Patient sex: M
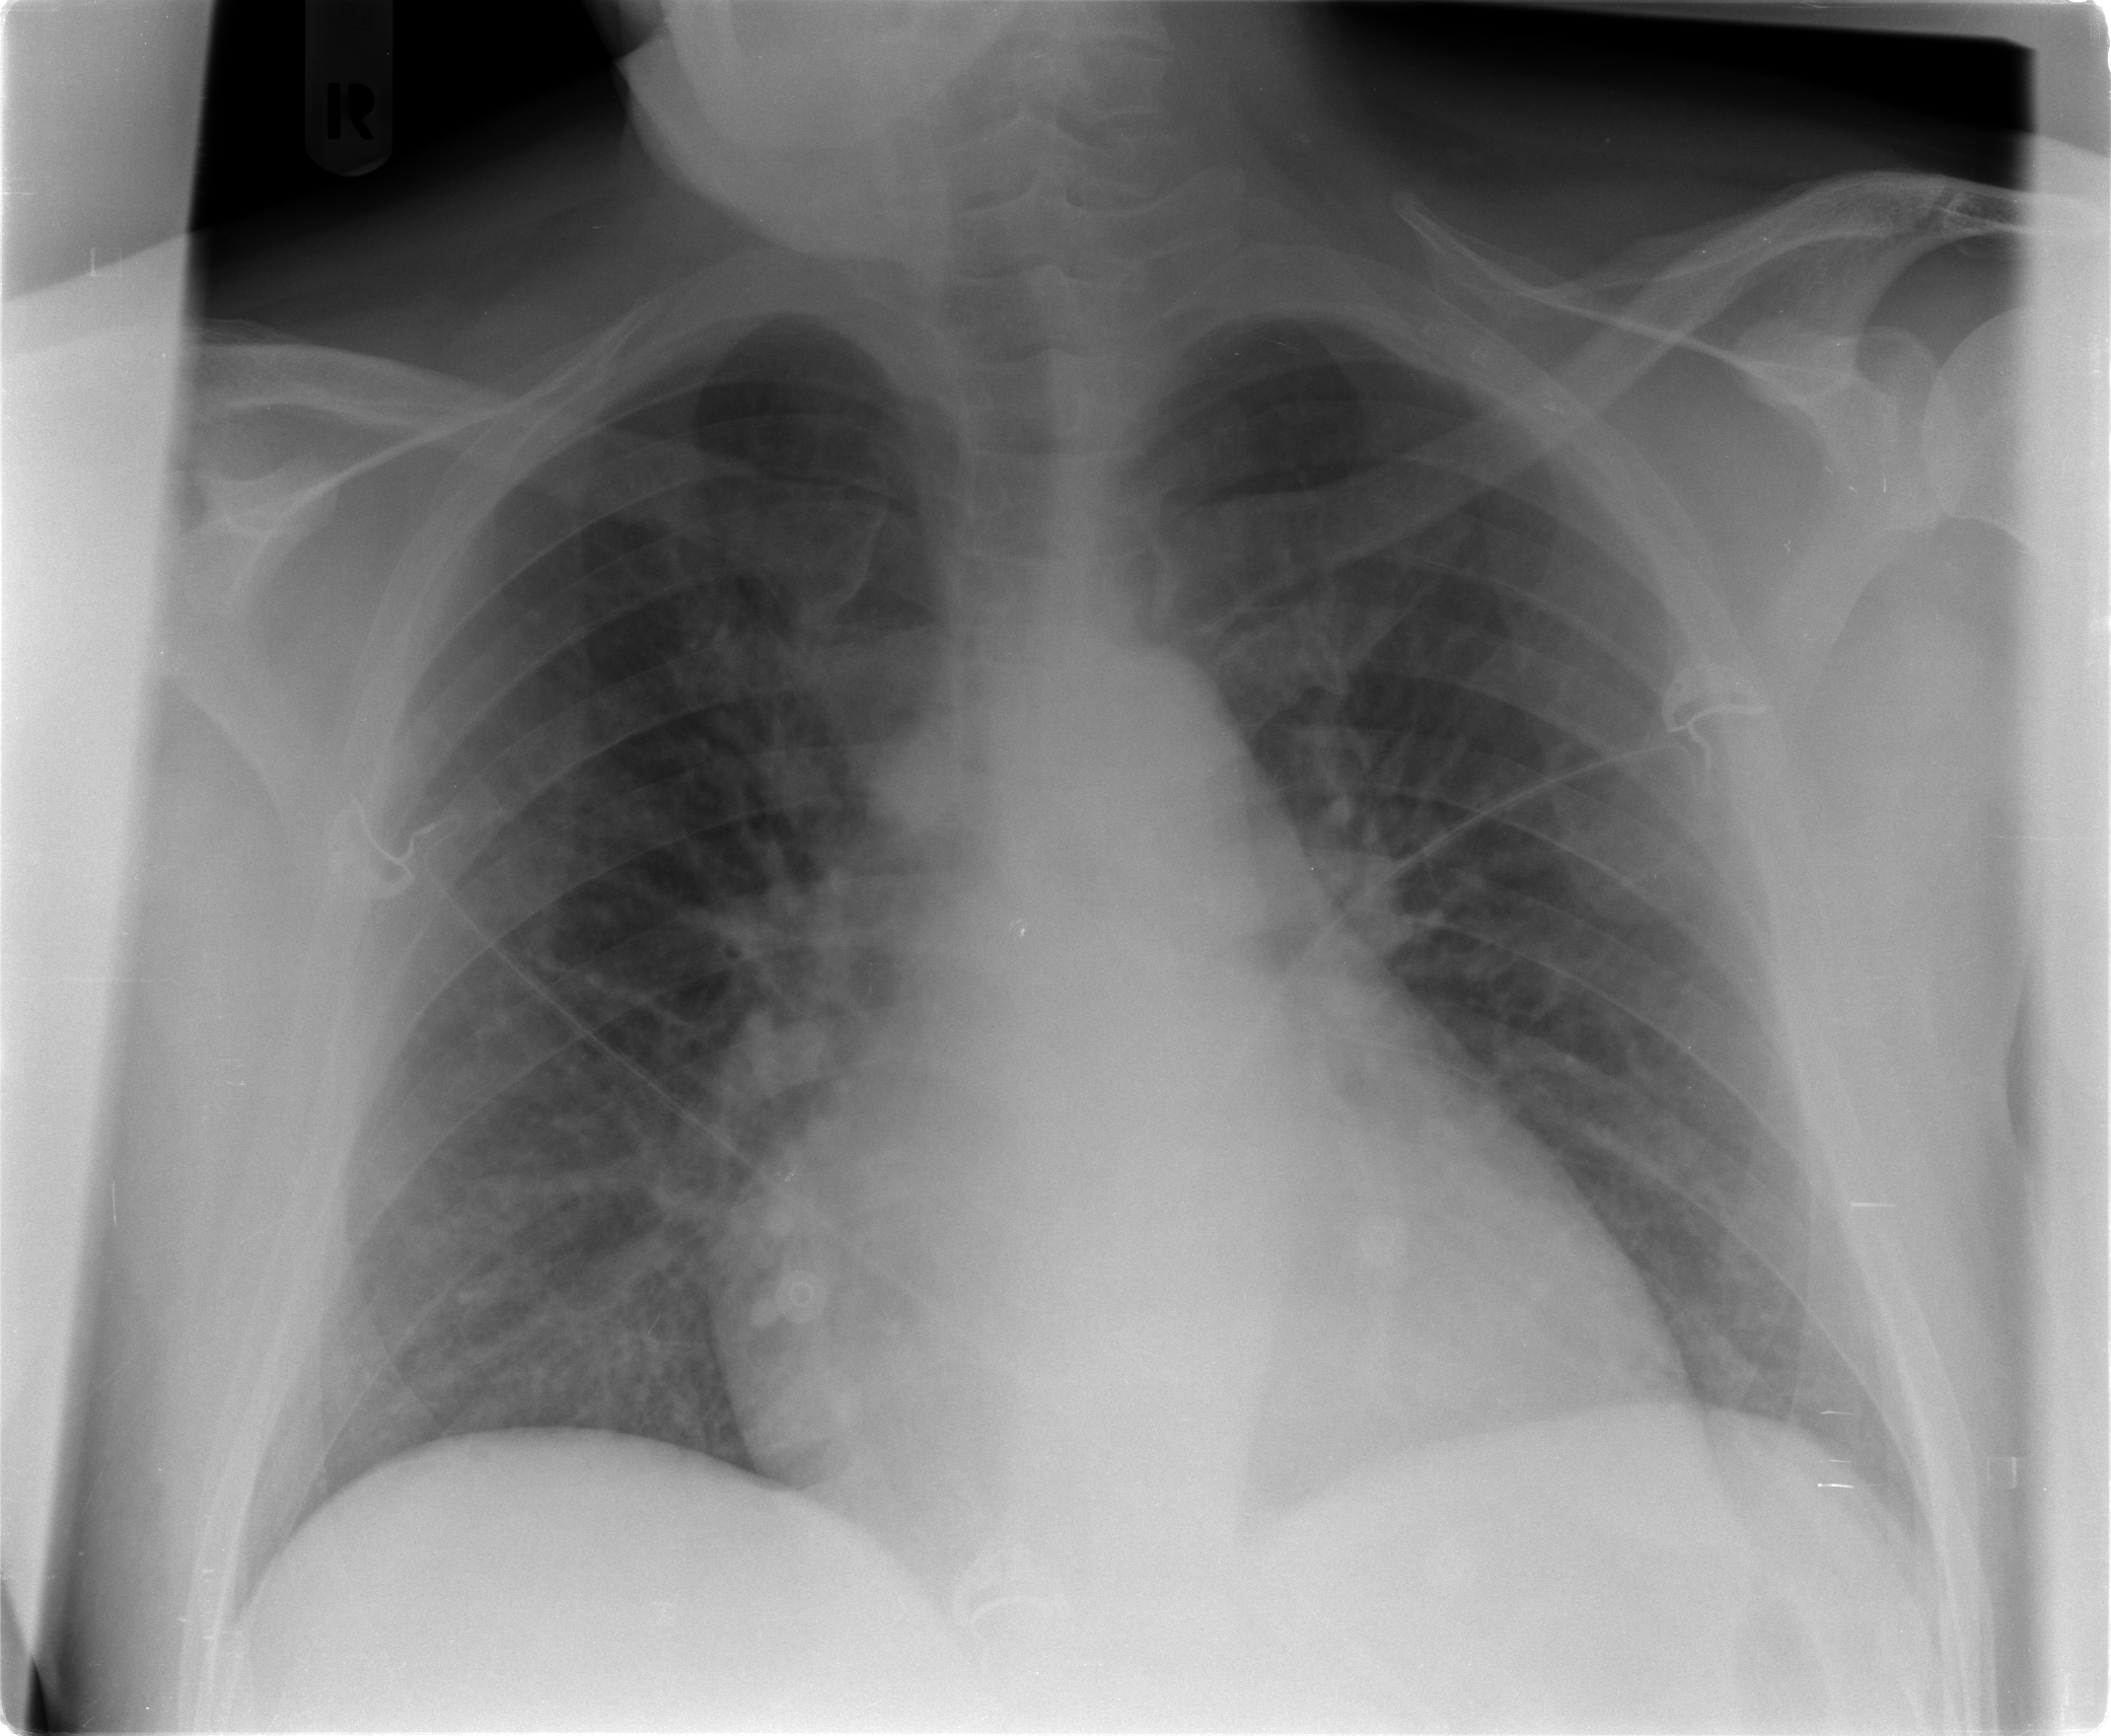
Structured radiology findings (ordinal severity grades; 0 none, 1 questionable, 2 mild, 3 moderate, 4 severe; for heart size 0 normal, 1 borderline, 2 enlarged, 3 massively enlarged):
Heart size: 3
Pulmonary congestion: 2
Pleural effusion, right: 0
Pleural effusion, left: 0
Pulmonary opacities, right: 1
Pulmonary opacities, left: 0
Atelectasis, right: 0
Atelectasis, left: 0